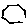
Label: hexagon